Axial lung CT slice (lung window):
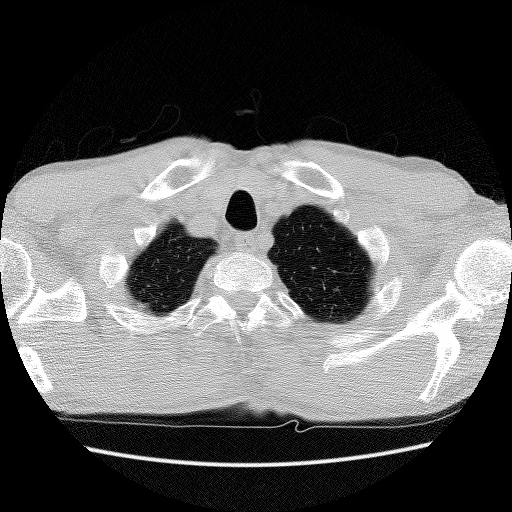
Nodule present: no